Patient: sex M, age 64
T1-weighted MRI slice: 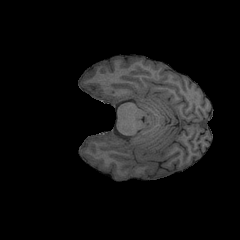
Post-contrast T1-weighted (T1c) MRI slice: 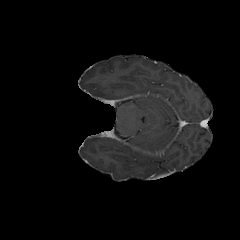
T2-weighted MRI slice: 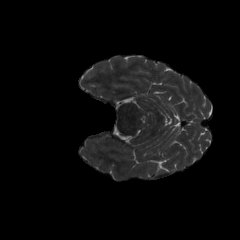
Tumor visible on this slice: no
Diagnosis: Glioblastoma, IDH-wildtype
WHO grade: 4